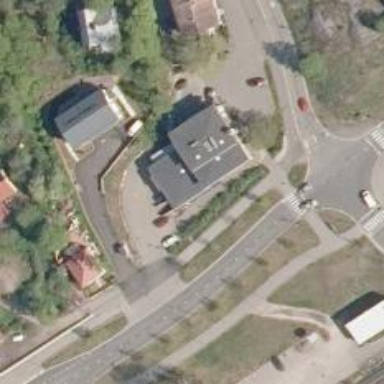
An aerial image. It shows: Veterinary facility.